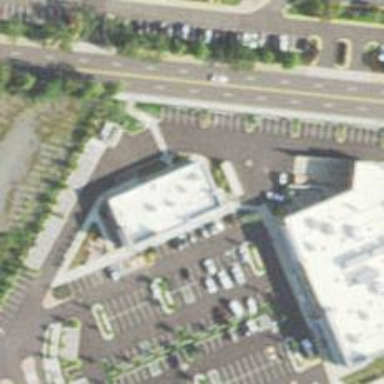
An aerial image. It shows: Healthcare clinic is depicted in the image.